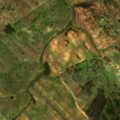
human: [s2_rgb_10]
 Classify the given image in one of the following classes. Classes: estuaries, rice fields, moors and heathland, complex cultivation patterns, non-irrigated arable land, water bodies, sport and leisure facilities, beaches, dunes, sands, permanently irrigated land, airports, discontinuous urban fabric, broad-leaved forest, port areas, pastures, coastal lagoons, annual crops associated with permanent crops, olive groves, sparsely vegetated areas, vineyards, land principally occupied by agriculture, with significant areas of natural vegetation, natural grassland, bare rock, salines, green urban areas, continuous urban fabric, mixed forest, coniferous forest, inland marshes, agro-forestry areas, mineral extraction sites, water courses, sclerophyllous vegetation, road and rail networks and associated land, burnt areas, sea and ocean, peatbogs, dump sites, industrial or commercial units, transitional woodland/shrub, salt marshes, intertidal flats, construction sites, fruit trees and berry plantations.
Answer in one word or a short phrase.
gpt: non-irrigated arable land, pastures, agro-forestry areas, sclerophyllous vegetation, transitional woodland/shrub